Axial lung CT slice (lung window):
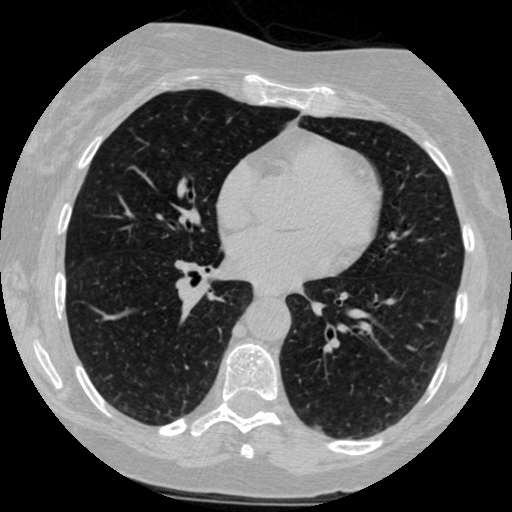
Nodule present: no